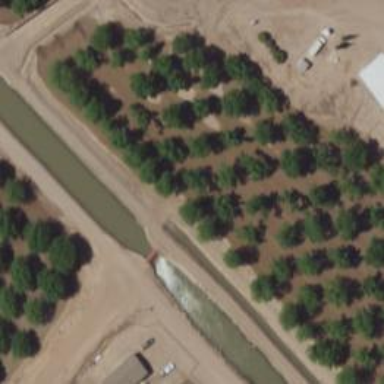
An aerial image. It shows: Culvert tunneling through canal used for irrigation services.